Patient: sex F, age 56
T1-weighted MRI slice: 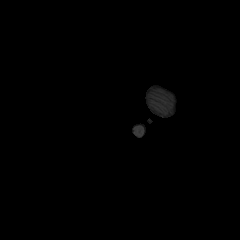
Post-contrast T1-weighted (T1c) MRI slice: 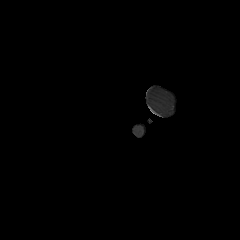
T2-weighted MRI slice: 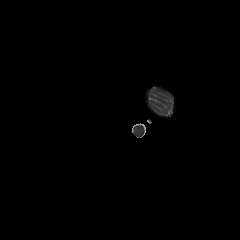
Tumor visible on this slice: no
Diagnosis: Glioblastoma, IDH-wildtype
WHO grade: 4